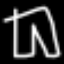
Label: pants